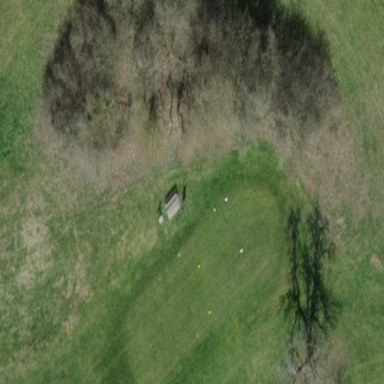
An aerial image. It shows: Golf tee.